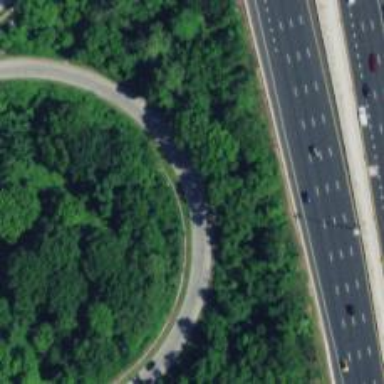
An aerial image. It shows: Trunk link road with asphalt surface.